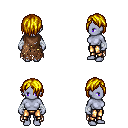
a pixel art fantasy rpg character, female body template, dark elf, purple skin, brown tattered cape, gold greaves, blonde bangs hairstyle, white cloth bandages, four views (front, back, left, right), 2x2 character sprite sheet, small pixel art, hard edges, no anti-aliasing